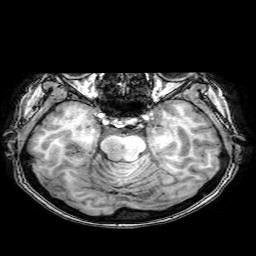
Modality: T1w
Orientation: coronal
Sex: female
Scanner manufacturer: philips
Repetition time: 0.008199 s
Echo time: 0.00376 s